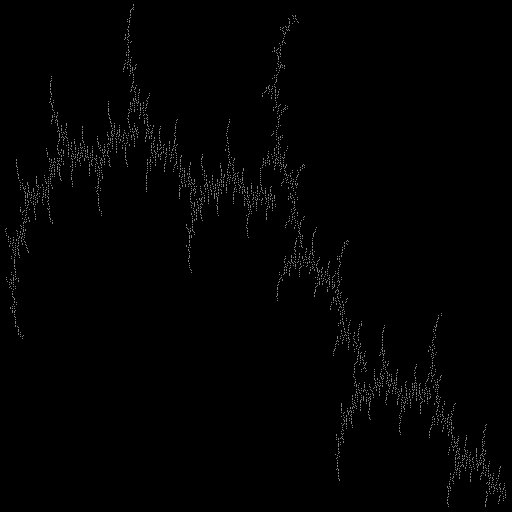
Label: branch